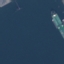
Land use / land cover class: SeaLake